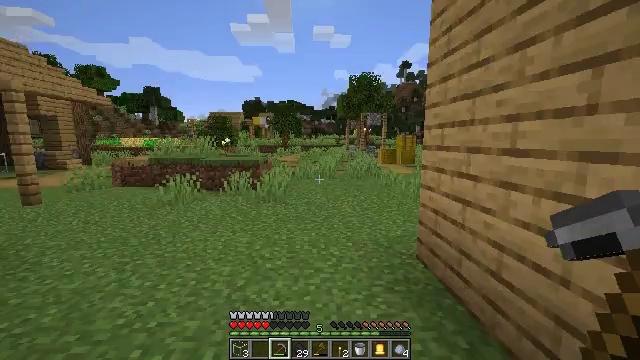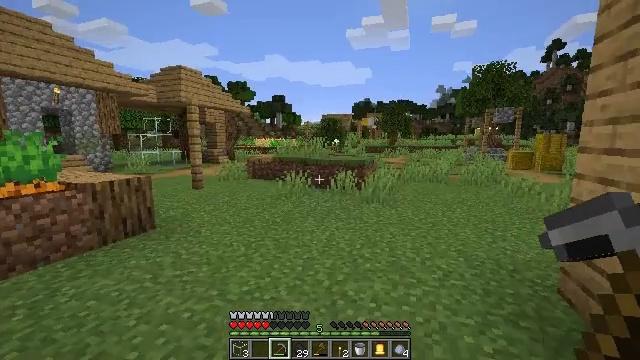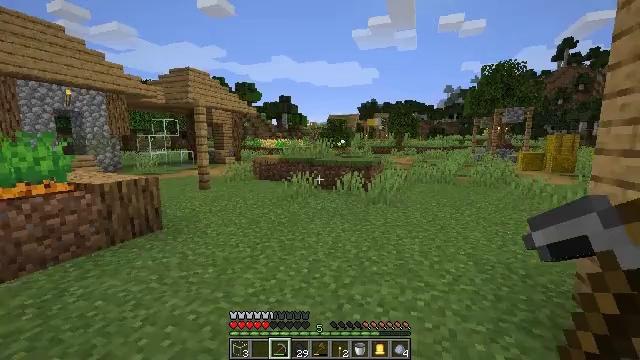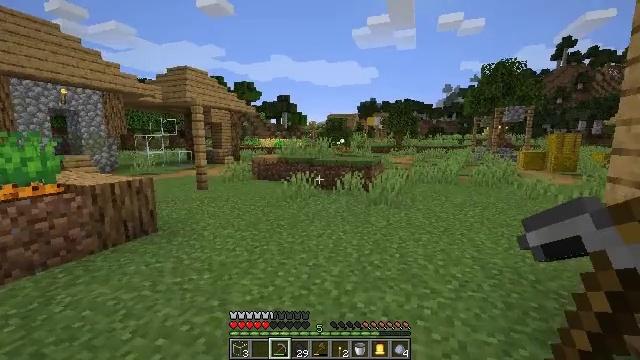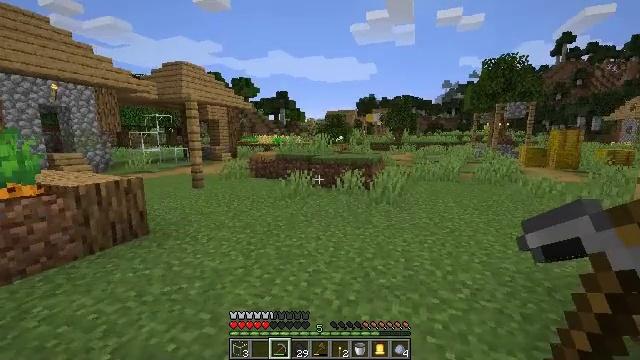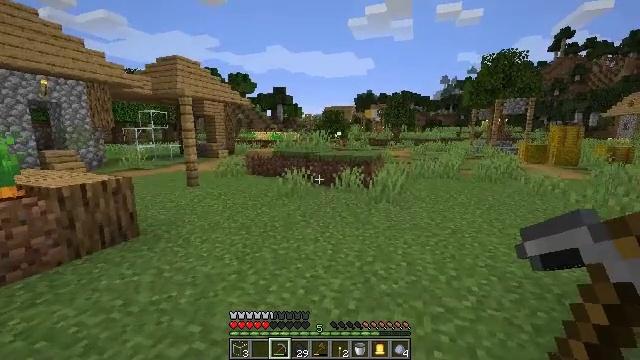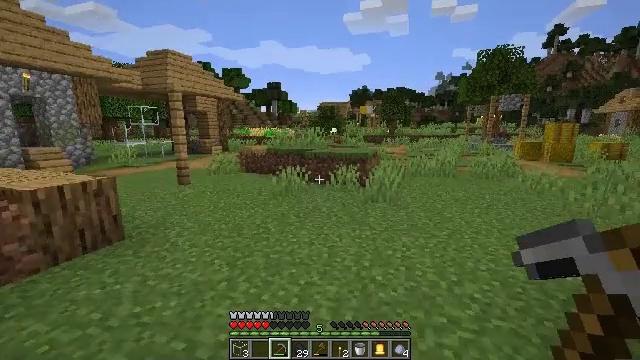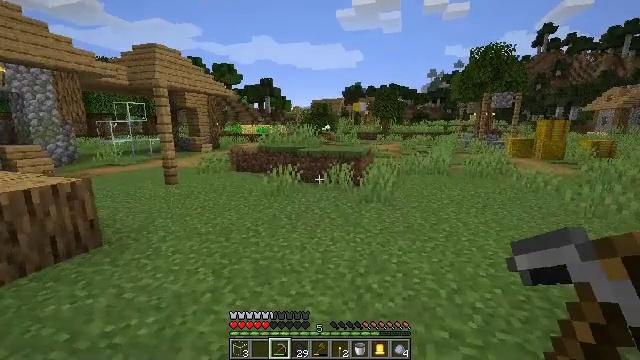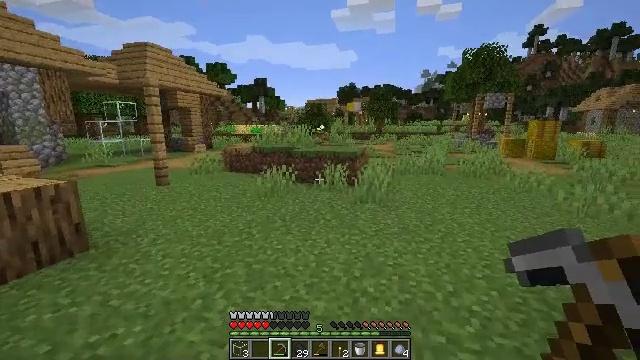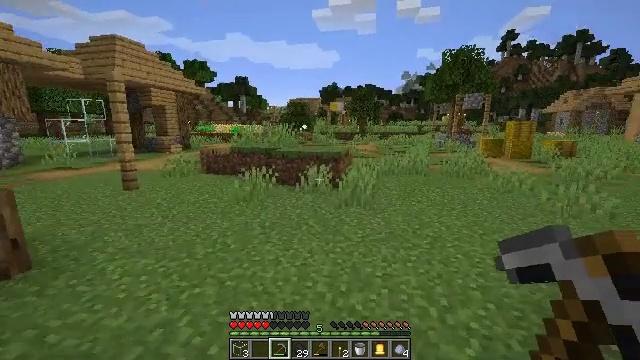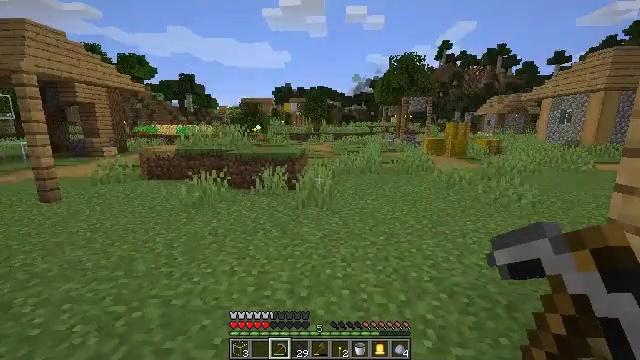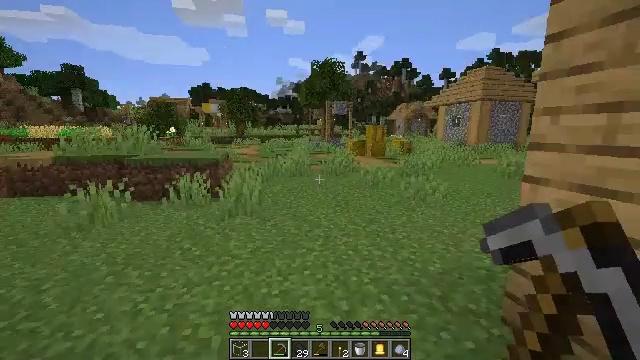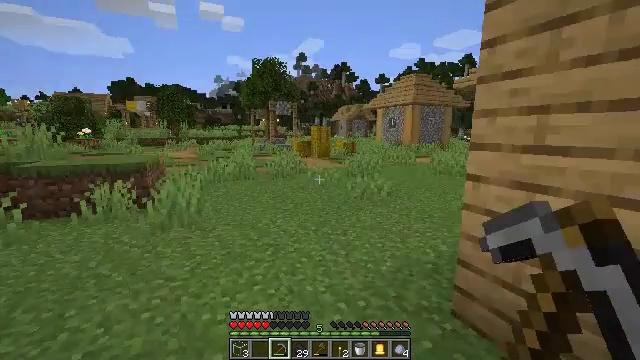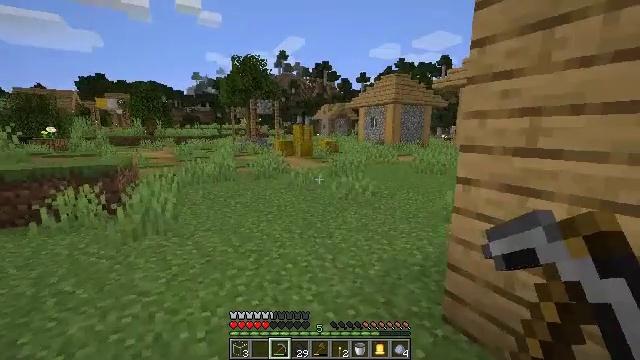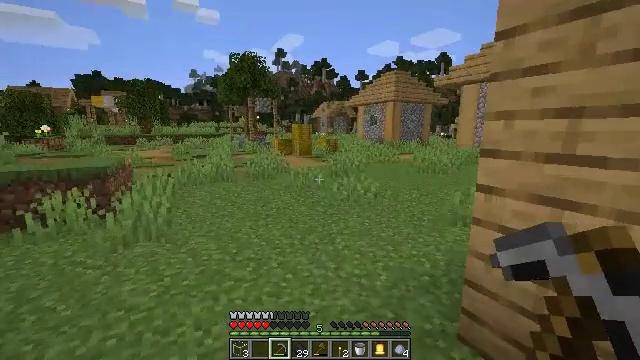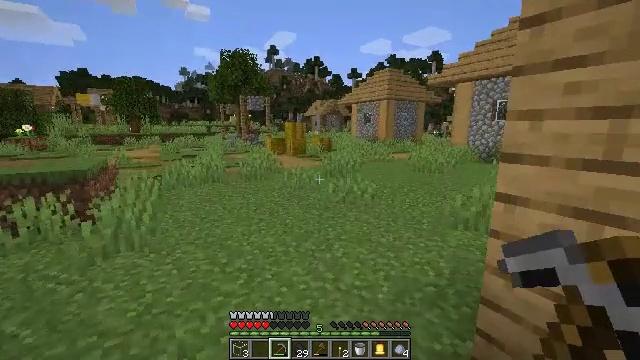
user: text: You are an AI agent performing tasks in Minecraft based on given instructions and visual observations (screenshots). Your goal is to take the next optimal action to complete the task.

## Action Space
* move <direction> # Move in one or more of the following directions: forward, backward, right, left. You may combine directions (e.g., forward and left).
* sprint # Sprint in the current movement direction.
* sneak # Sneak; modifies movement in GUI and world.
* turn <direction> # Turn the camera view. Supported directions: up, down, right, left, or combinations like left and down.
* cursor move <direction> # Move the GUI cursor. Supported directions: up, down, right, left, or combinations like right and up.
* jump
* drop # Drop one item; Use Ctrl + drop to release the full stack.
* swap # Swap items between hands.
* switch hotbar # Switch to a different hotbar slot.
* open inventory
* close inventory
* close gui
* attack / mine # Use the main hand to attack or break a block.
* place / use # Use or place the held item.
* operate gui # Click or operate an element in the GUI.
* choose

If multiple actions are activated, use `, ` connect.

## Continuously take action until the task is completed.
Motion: motion action
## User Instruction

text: Reclaim the oak slab from a structure.
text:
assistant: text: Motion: turn left
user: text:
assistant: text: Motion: move forward, turn left
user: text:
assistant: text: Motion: move forward
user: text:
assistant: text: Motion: move forward
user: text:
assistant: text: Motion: move forward
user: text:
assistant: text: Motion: move forward, turn right
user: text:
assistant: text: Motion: move forward, turn right
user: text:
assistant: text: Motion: move forward, turn right
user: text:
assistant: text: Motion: move forward, turn right
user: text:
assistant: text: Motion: move forward, turn right
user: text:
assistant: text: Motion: move forward, turn right
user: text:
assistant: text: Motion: move forward, turn right
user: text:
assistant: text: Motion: move forward, turn right
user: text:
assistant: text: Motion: move forward
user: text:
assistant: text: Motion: move forward, turn right
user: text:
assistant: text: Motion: move forward, turn right
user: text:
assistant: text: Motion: move forward, turn right
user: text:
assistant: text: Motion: move forward
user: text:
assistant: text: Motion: move forward
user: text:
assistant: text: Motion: move forward
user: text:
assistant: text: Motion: move forward
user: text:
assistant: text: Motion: move forward
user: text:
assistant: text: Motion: move forward
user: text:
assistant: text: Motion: move forward, turn left and down
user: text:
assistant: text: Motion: move forward, turn left and down
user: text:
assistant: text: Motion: move forward, turn left
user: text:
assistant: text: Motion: move forward, turn left
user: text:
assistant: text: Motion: move forward, turn left
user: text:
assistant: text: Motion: move forward, turn left
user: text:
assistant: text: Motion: move forward